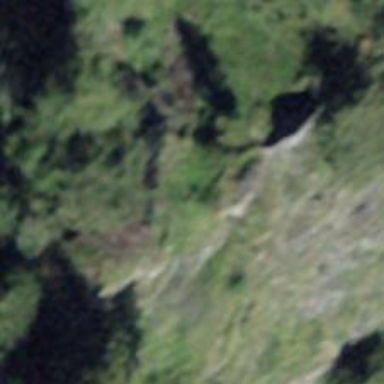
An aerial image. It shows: Natural cliff.